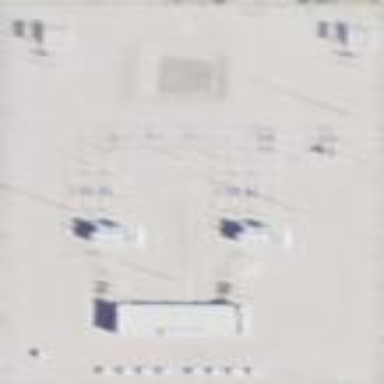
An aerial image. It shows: Outdoor substation. It is collector substation.